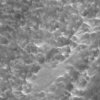
Label: not_dusty